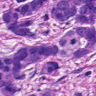
Metastatic tissue present: yes